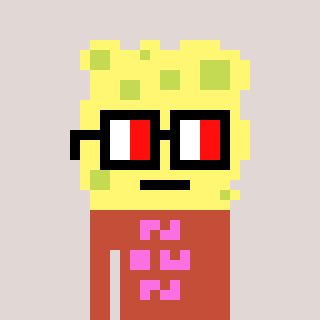
a pixel art character with square glasses with black frames and red eyes, a sponge-shaped head and a rust-colored body on a warm background